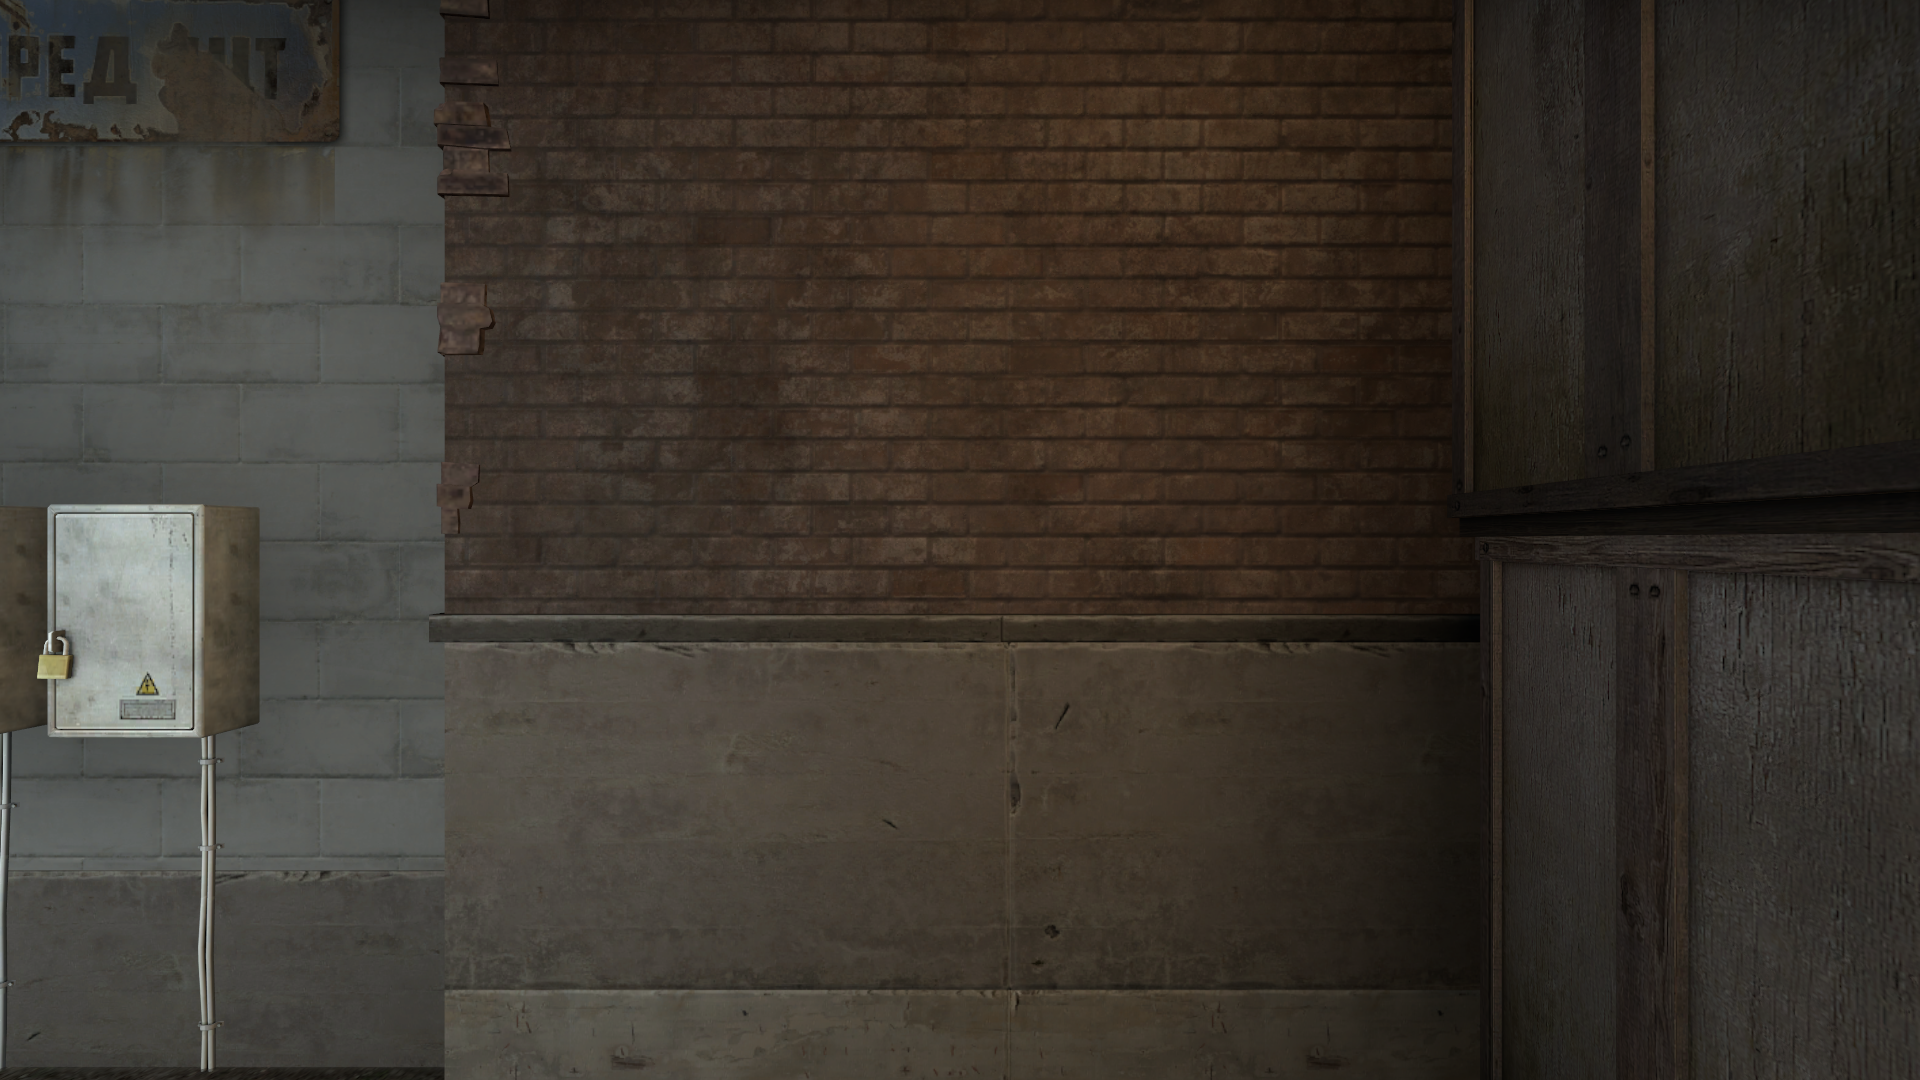
Map: de_train